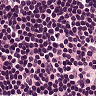
Metastatic tissue present: no